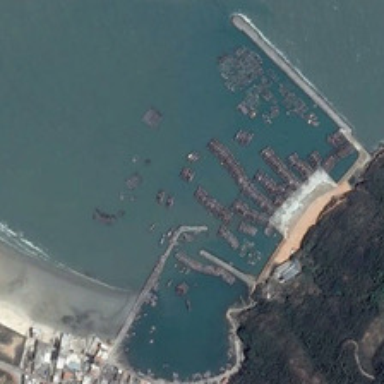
The boats are of different sizes, and the water is dark green .